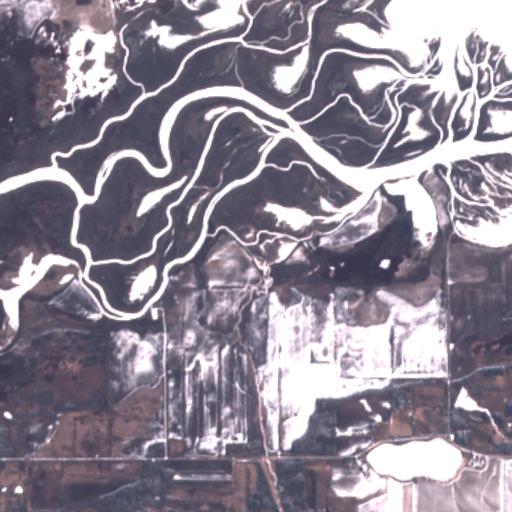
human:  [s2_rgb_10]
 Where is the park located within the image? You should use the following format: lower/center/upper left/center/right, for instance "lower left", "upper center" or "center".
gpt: The park is located in the lower center of the image.
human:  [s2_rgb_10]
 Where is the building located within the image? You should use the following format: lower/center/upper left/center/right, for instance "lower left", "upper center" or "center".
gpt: The building is located in the lower right of the image.
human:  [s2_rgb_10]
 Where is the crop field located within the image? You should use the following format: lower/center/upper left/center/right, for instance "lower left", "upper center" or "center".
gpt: There is no crop field in the image.